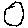
Label: circle